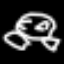
Label: frog